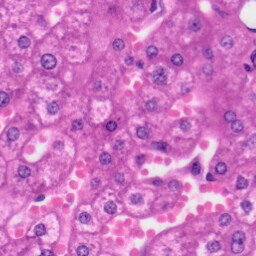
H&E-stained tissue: Liver